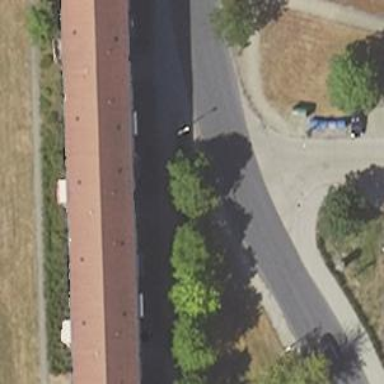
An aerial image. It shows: Alleyway designated as service road.